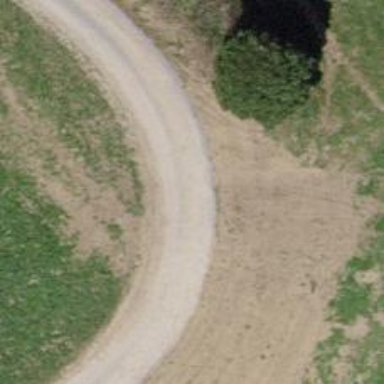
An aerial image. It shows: Track with grade 1 quality.